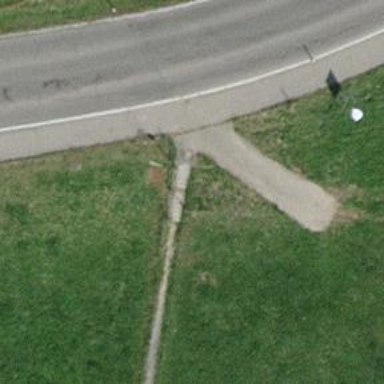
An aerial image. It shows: Road with steps.